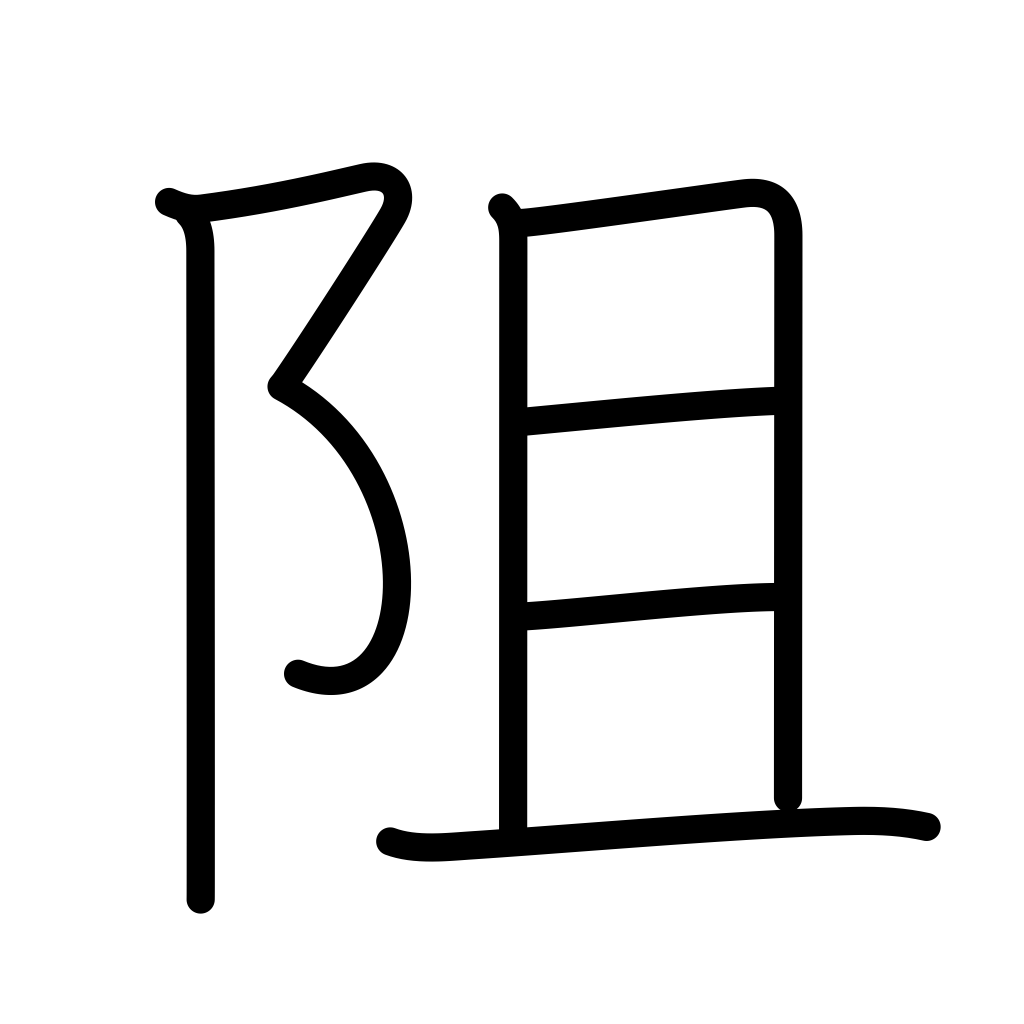
Meaning: thwart, separate from, prevent, obstruct, deter, impede